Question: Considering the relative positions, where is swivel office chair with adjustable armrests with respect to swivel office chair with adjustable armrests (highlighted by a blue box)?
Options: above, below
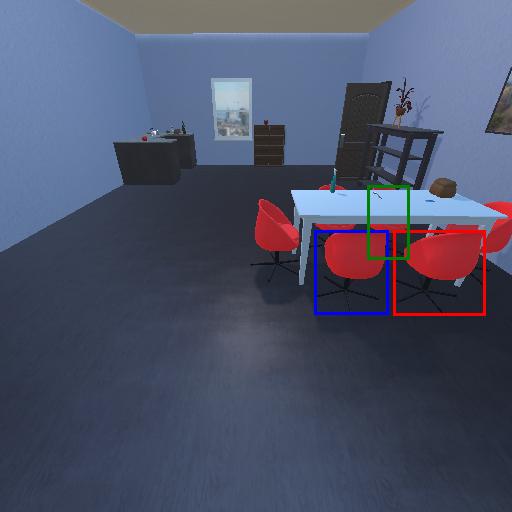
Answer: above